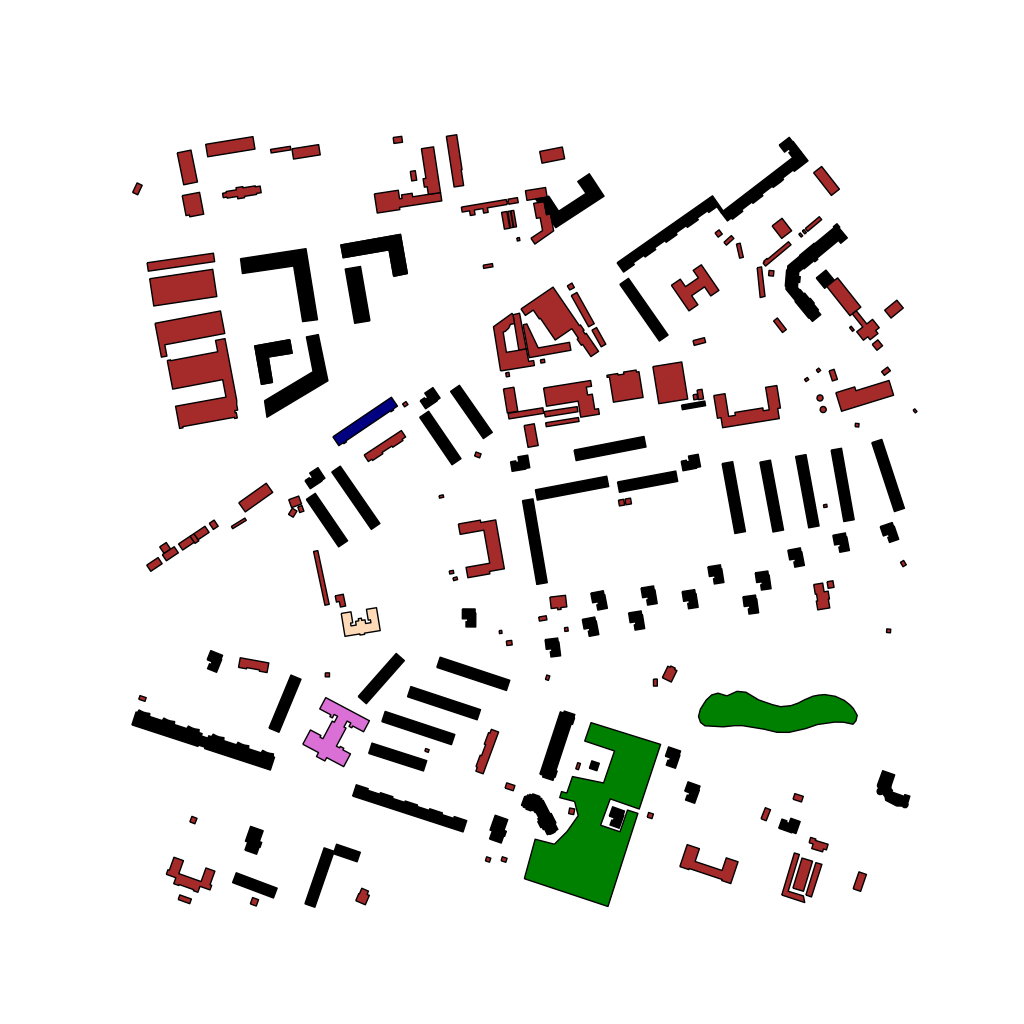
Tags: overhead vector_map, business, industrial, recreation, residential, special, modern, soviet, high_rise, individual_rise, low_rise, density_1, Bank, Building, College, Facility, Hospital, Park, 1.0 km²